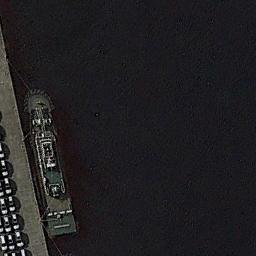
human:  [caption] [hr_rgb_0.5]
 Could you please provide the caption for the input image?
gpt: A ship is beside the dock .

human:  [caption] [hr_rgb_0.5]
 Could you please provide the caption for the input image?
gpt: A green ro-ro ship docked at the dock with many neatly lined cars .

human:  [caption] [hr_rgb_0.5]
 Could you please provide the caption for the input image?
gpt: There is a ship in the blue water on the shore .

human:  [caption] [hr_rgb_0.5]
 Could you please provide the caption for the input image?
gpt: The ship is docked at the truck terminal and the water is deep blue .

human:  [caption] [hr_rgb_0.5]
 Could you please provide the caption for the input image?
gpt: The ship is at the harbor .